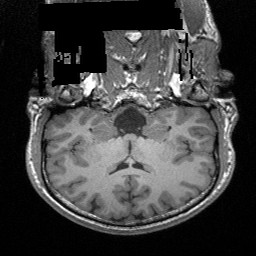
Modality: T1w
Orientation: sagittal